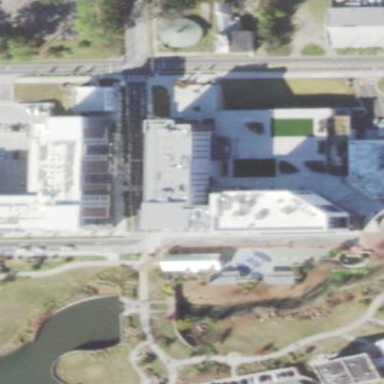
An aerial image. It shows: Building.